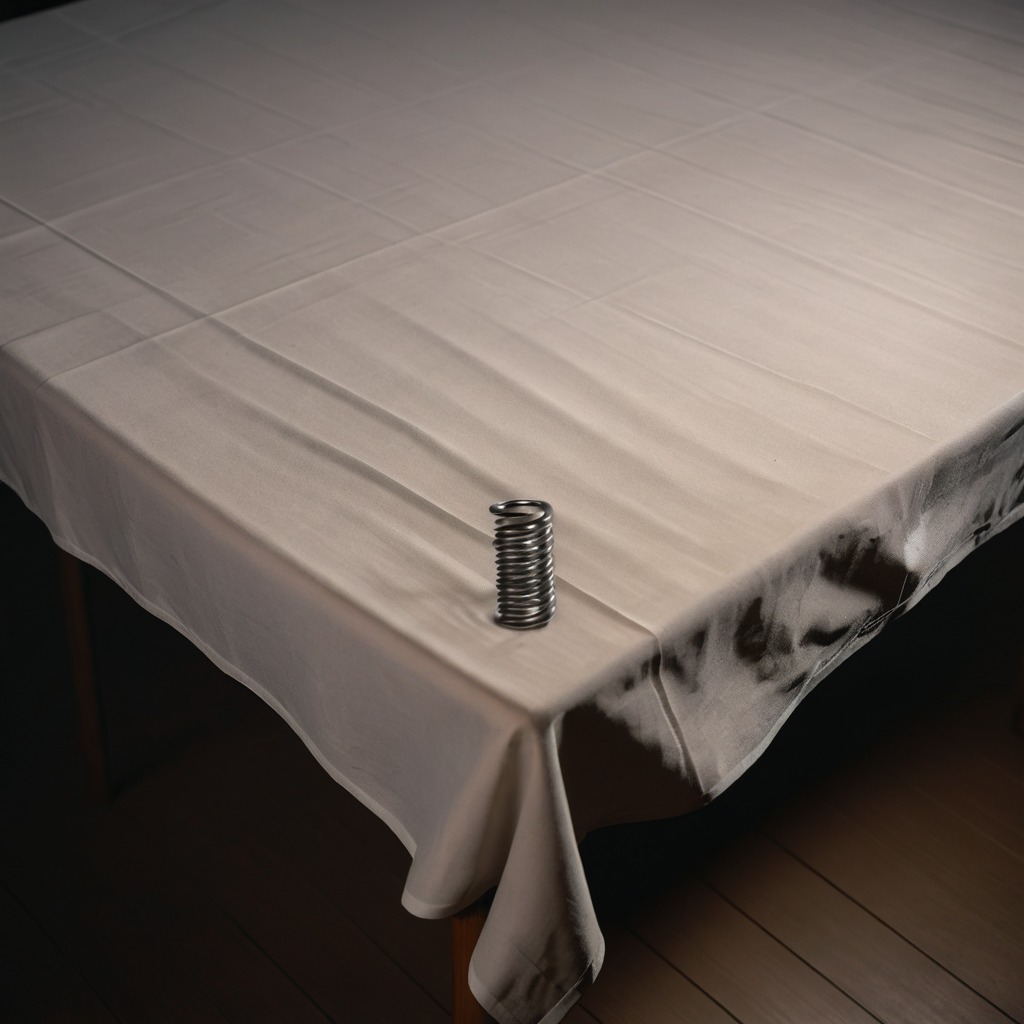
A coiled metal spring is lying on the wooden table.